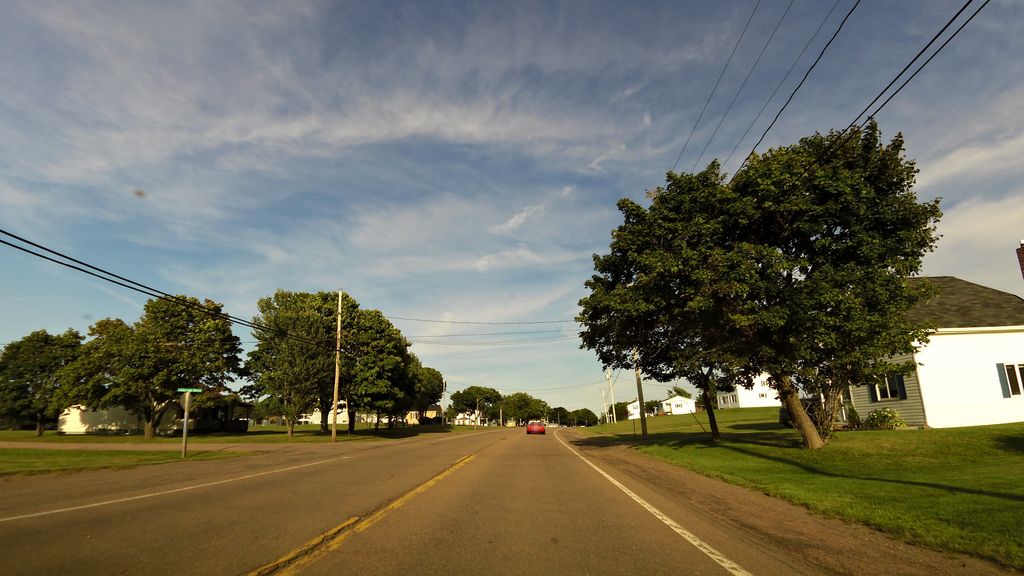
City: charlottetown